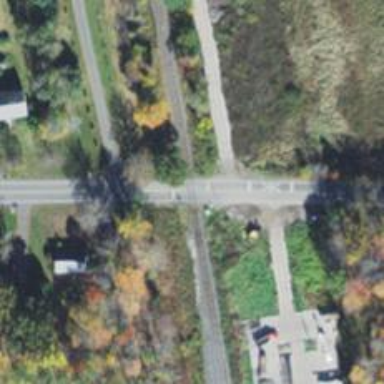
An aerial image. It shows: Level crossing along the railway.